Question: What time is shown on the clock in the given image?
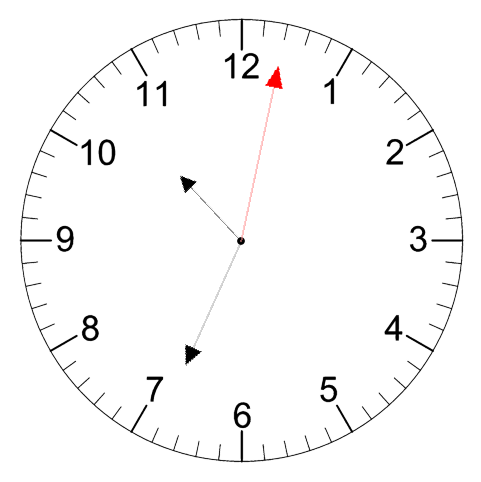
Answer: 10:34:02